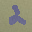
Label: 2